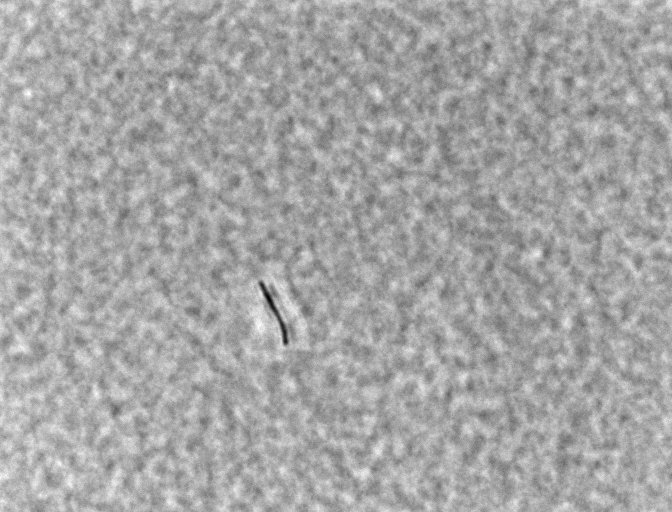
Bacillus coagulans